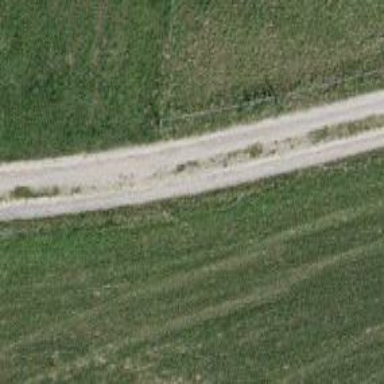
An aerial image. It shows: Gravel track with grade 2 quality.